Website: bh-photo
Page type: customer-info-address
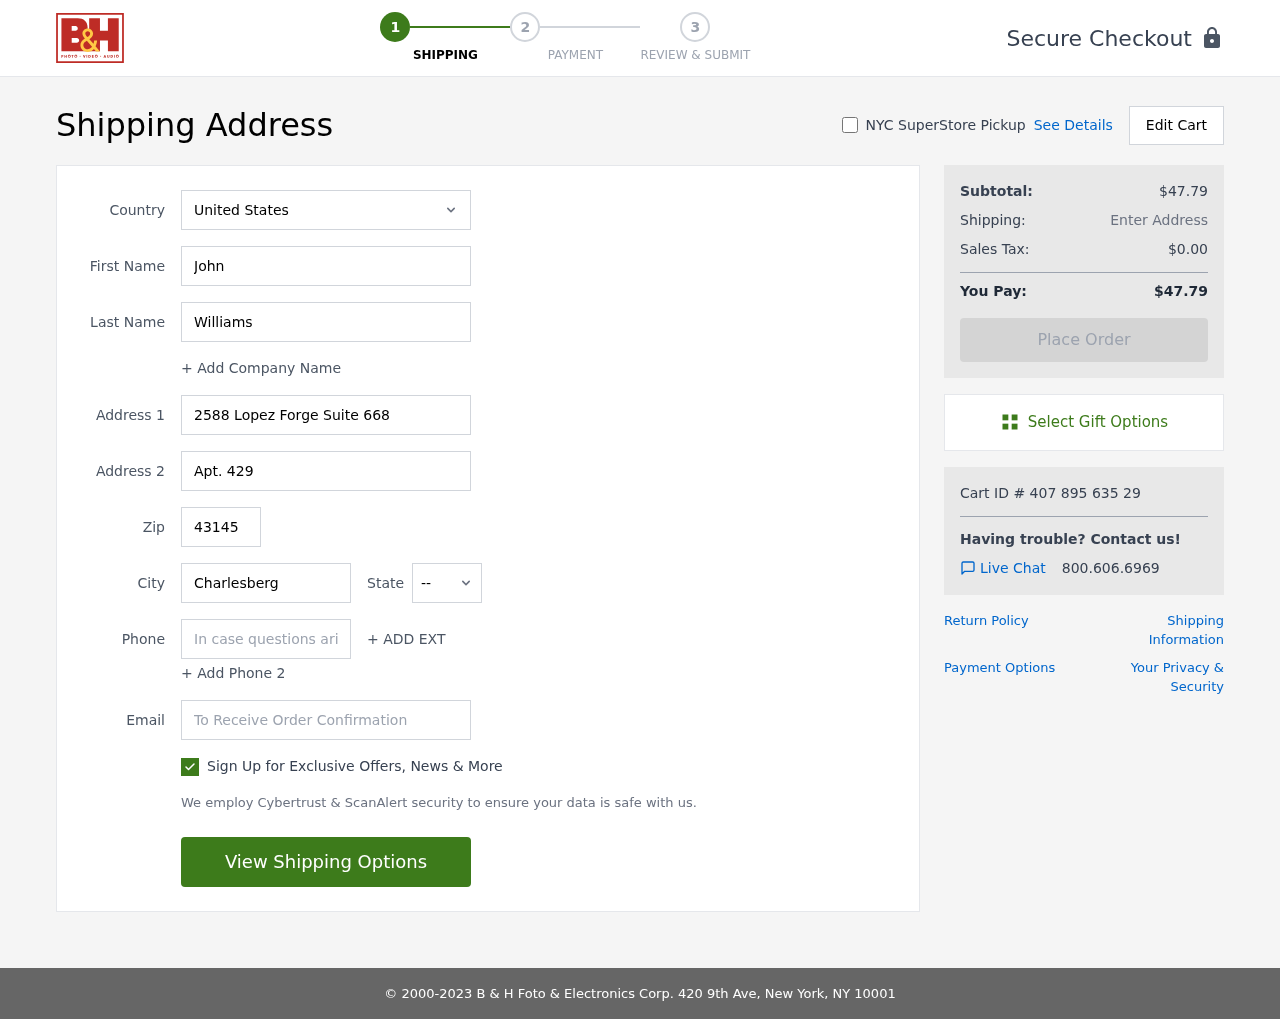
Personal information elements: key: PII_CITY
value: Charlesberg
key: PII_COUNTRY
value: United States
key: PII_EMAIL
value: johnwilliams@hotmail.com
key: PII_FIRSTNAME
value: John
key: PII_LASTNAME
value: Williams
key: PII_PHONE
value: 5046653885
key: PII_POSTCODE
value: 43145
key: PII_STATE_ABBR
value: CT
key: PII_STREET
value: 2588 Lopez Forge Suite 668
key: PII_STREET2
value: Apt. 429
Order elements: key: ORDER_SUBTOTAL
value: $47.79
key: ORDER_TAX
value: $0.00
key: ORDER_TOTAL
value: $47.79
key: ORDER_ID
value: Cart ID # 407 895 635 29